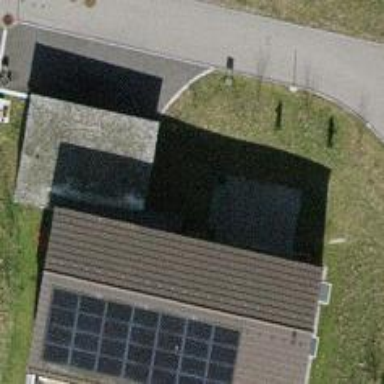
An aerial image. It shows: View of roof of building.